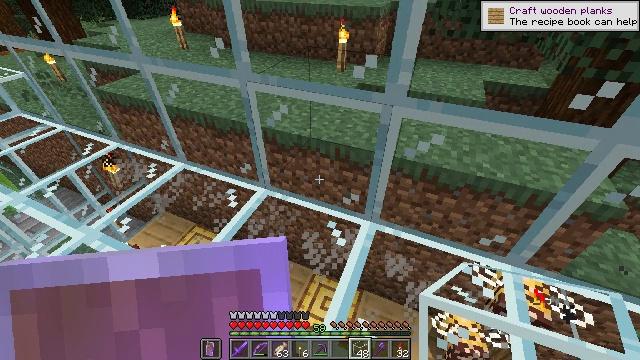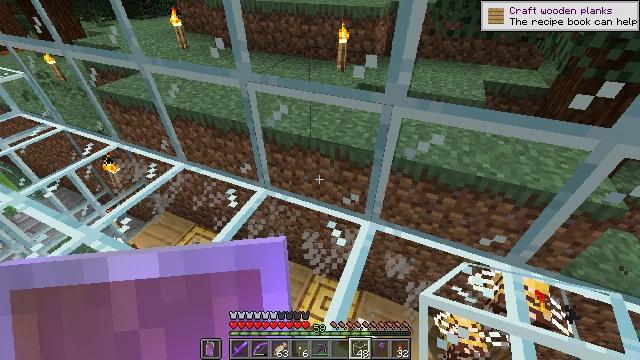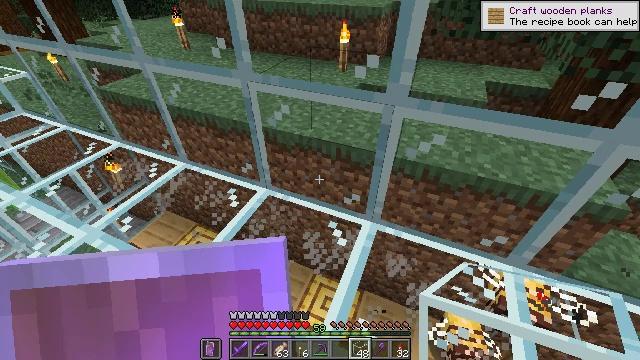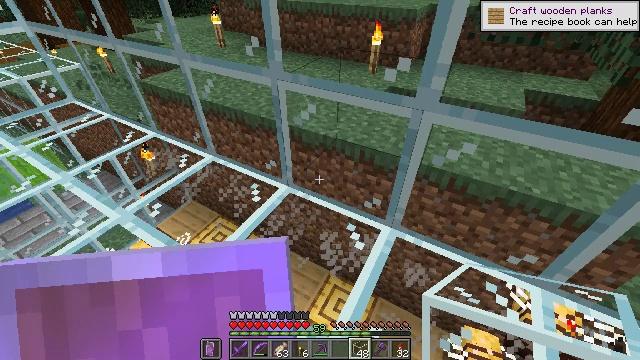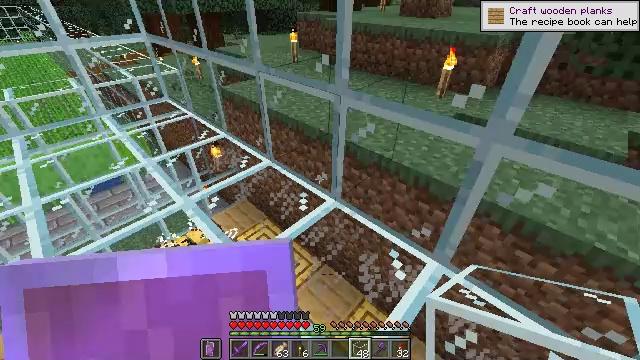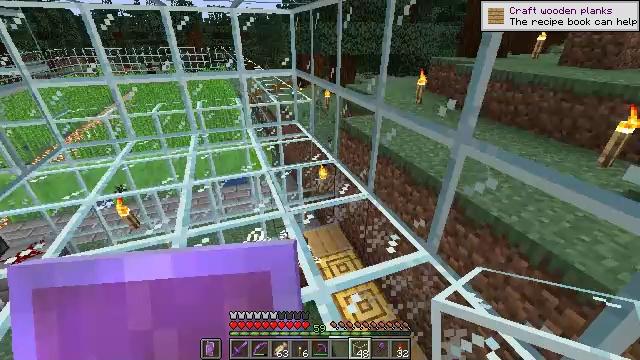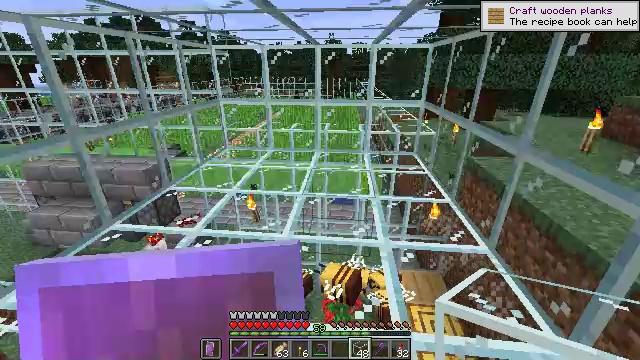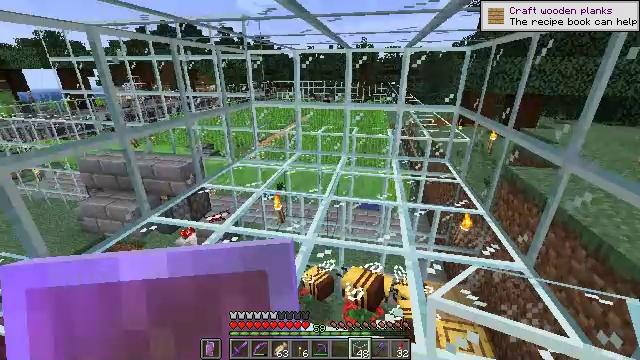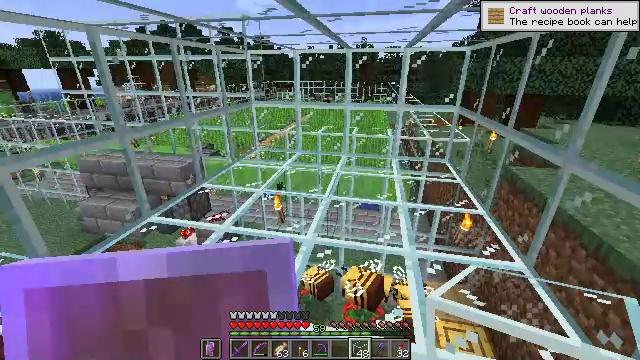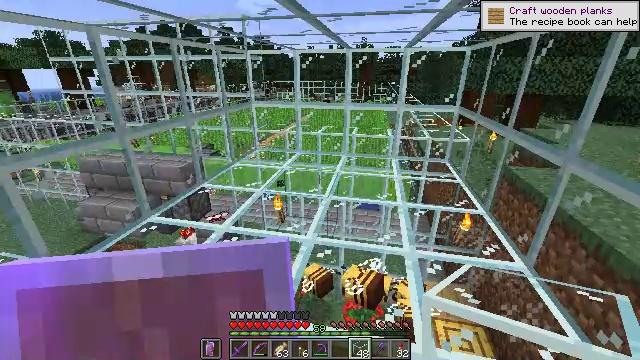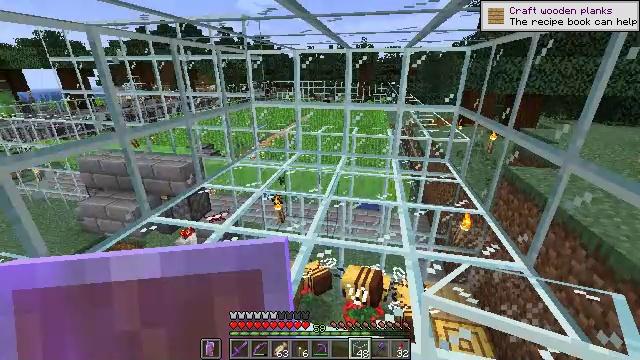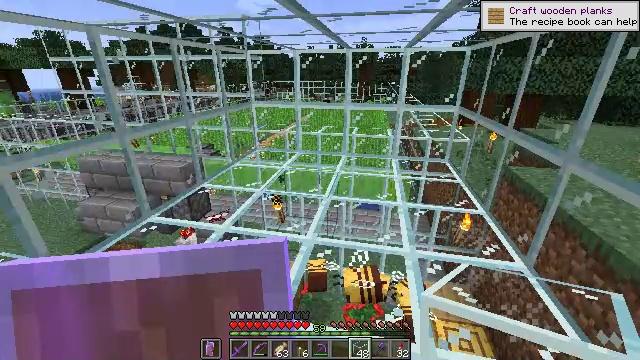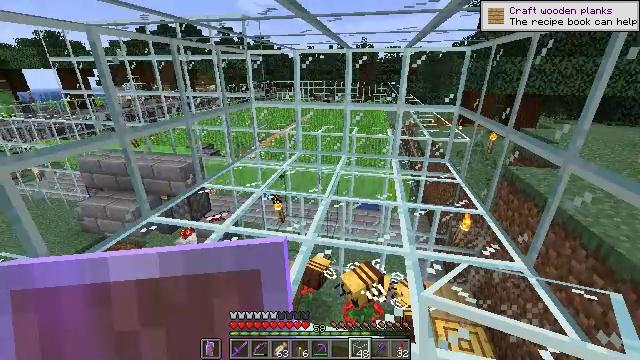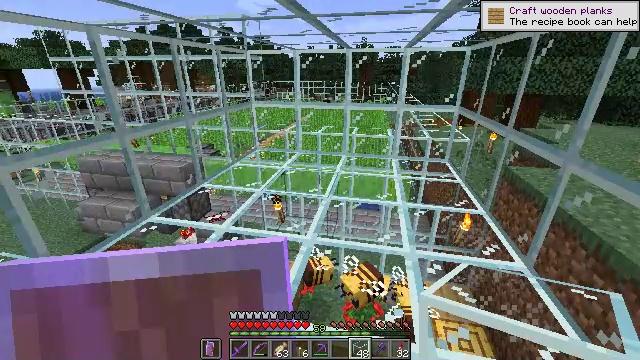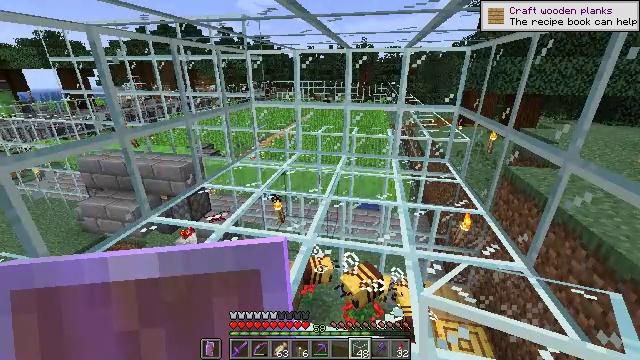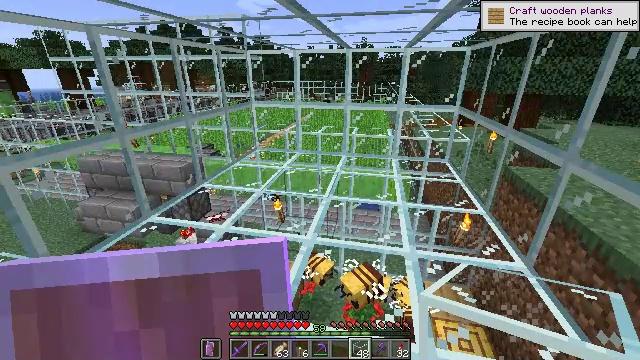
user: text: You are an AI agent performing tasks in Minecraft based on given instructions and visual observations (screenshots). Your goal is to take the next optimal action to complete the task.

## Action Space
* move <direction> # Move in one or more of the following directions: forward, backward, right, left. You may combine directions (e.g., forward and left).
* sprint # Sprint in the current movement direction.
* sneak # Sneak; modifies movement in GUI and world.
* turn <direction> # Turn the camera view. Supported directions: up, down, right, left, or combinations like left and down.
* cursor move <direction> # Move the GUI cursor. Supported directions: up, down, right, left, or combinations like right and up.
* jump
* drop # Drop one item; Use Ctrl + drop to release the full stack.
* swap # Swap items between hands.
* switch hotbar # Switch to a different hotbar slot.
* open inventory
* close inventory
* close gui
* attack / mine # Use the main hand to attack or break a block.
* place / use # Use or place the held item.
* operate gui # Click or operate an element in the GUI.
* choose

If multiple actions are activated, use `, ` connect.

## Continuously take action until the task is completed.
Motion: motion action
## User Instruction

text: Destroy the glass.
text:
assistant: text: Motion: no_op
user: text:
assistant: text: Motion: no_op
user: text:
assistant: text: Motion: turn left
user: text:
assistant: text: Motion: turn left and up
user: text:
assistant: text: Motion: turn left and up
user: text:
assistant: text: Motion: turn left and up
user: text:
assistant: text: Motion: turn left
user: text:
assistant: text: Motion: no_op
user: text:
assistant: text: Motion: no_op
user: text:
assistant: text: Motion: no_op
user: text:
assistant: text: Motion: no_op
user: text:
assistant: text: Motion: no_op
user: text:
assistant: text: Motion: no_op
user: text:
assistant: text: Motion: no_op
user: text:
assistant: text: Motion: no_op
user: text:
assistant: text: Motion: no_op
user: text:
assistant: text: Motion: no_op
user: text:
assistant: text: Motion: no_op
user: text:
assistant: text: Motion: no_op
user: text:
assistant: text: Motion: no_op
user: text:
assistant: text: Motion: no_op
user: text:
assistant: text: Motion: no_op
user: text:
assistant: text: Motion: no_op
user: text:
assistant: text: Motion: no_op
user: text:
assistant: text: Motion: no_op
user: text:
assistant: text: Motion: no_op
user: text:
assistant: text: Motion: no_op
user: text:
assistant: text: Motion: no_op
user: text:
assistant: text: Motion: no_op
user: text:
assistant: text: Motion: no_op